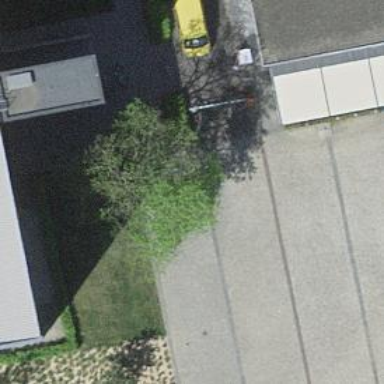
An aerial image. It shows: Bollard barrier.